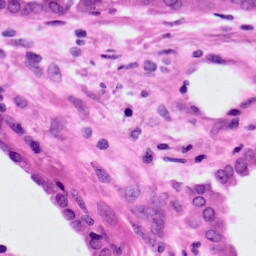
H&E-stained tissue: Lung